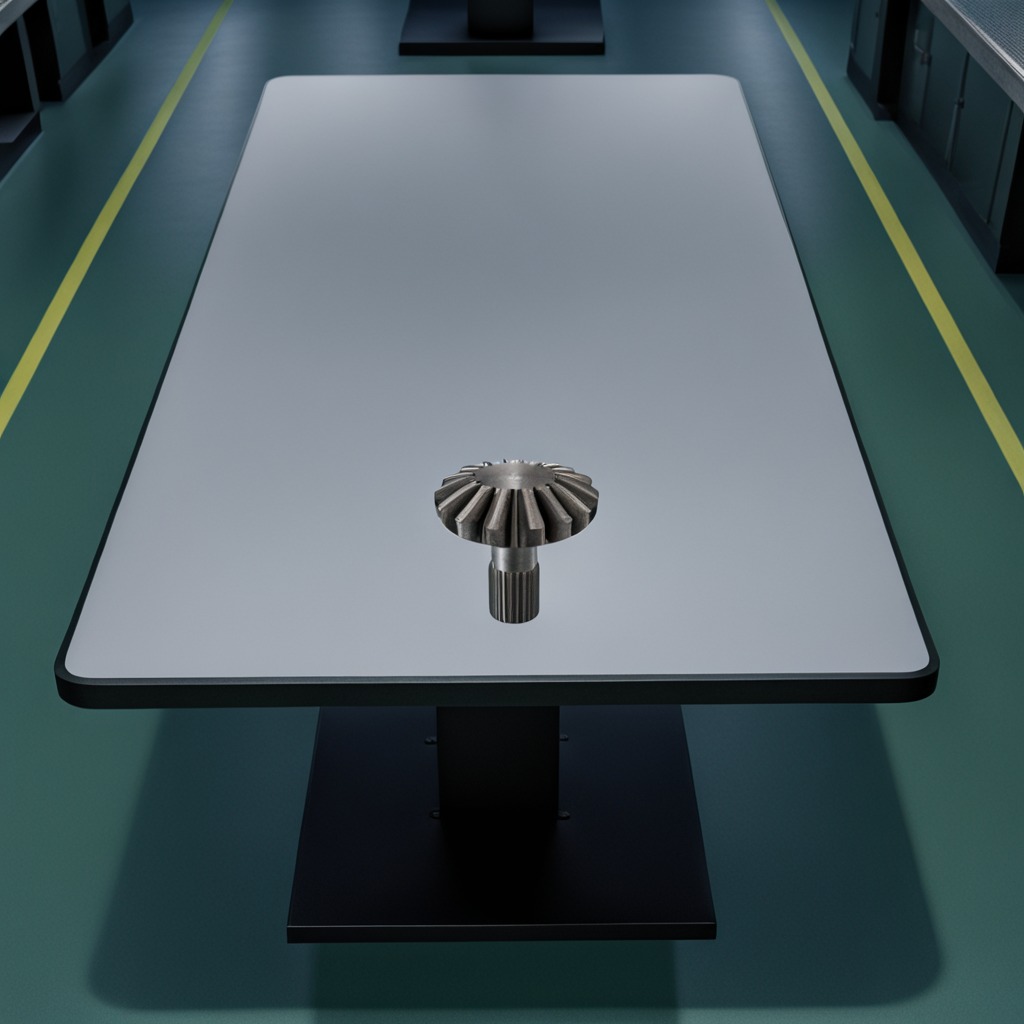
A steel gear with teeth is lying on the table.